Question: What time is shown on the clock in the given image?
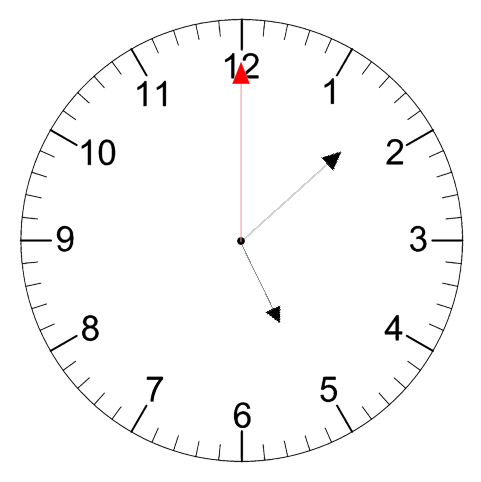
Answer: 05:08:00